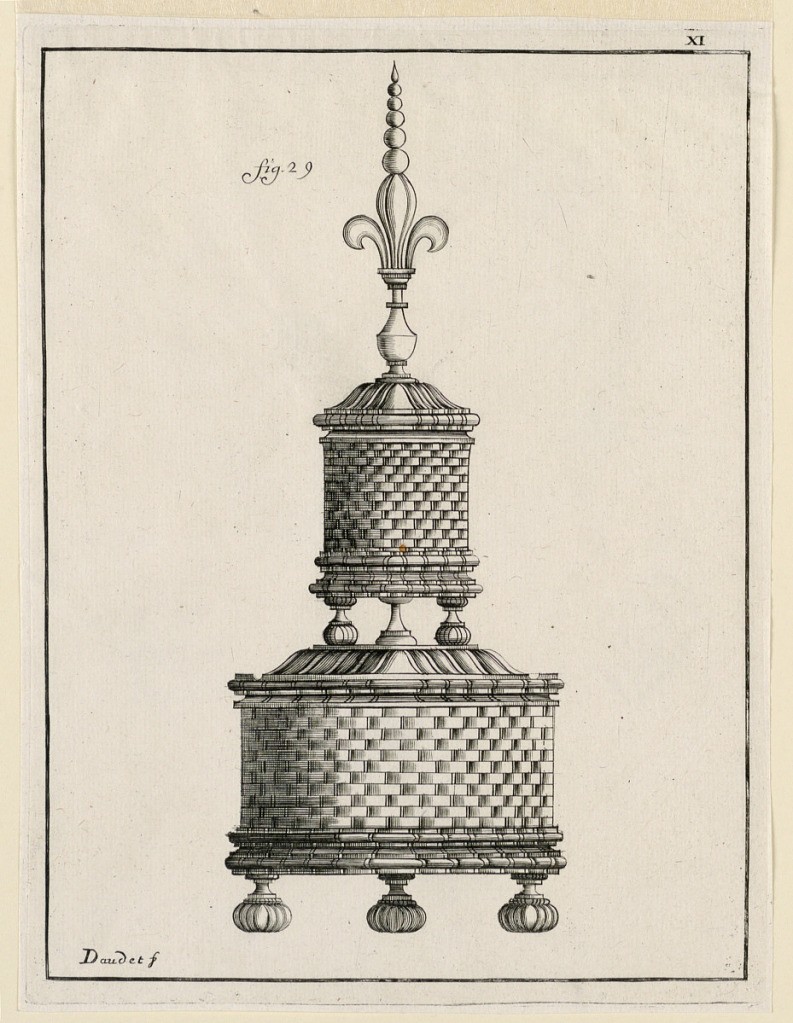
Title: Plate 11, Recueil d'ouvrages curieux de mathématique et de mécanique, ou description du cabinet de Monsieur Grollier de Servière
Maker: Etienne Joseph Daudet, French, 1672 - 1730
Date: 1732
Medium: Engraving on paper
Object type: Print
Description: Design for a container in two sections. Larger, lower piece on three legs, with woven slides, perhaps of metal or leather strips. The top section is similar, but narrorwer, crowned with the fleur-de-lys.